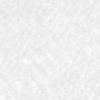
Label: no_change